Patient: sex M, age 75
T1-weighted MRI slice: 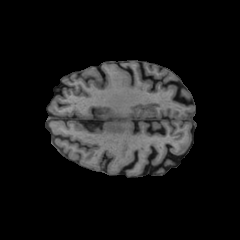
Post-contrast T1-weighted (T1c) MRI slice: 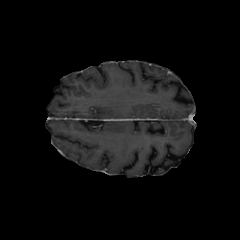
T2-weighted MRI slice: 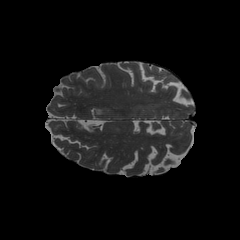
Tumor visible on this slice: no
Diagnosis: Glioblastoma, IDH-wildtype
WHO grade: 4